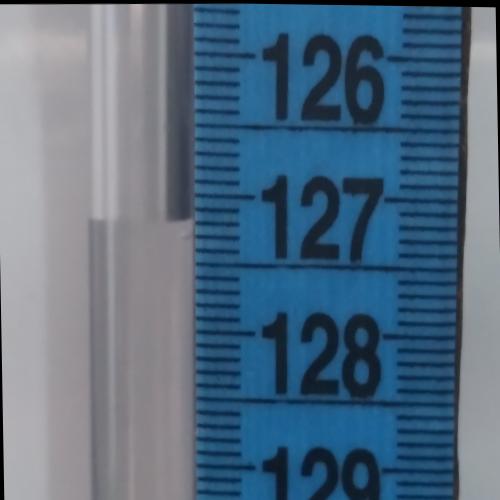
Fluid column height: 127.2 cm